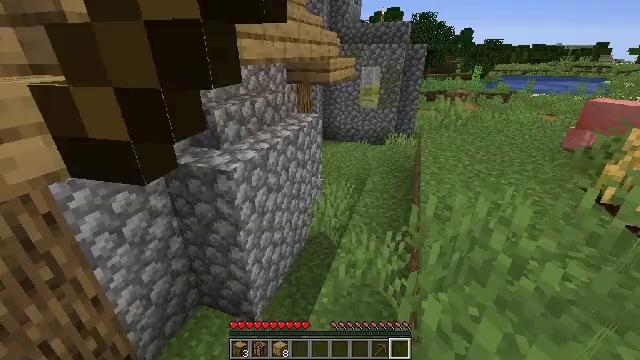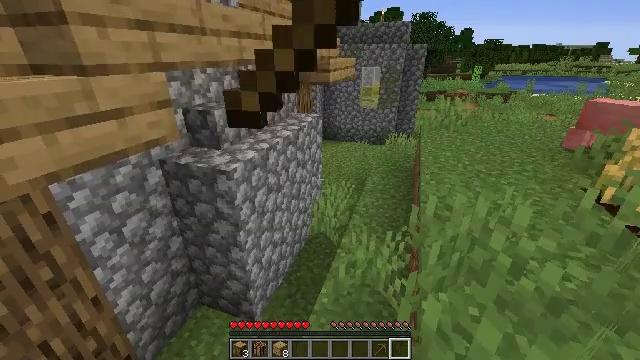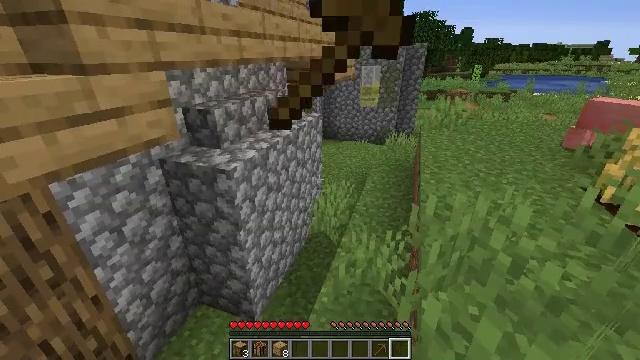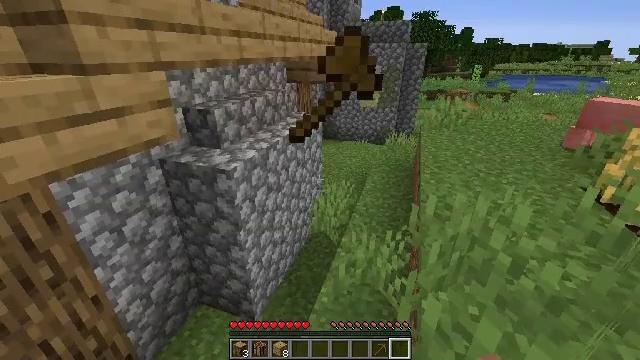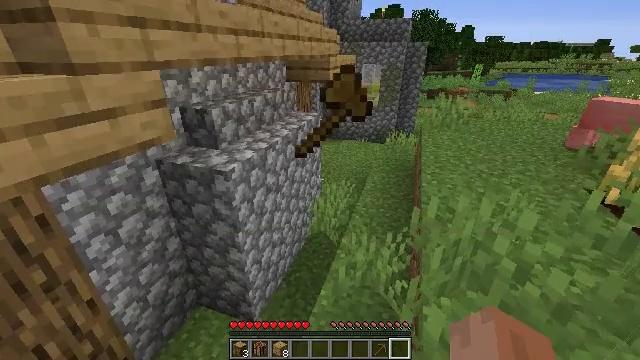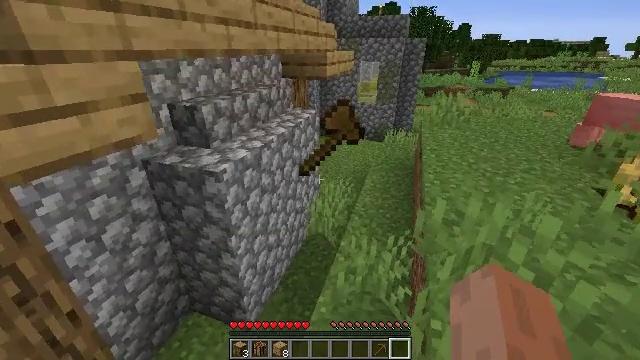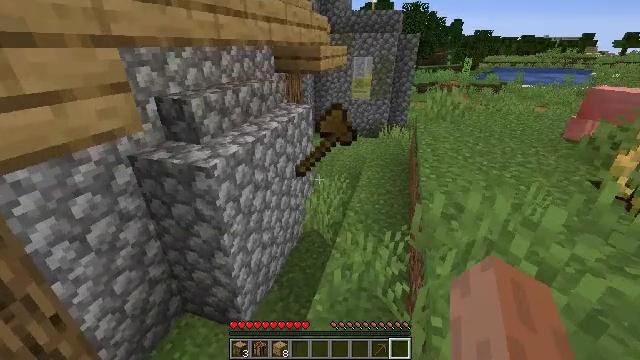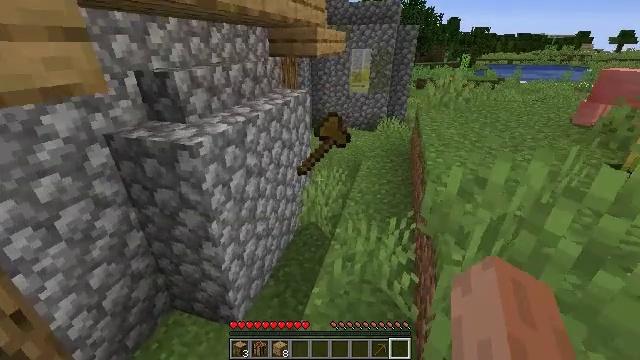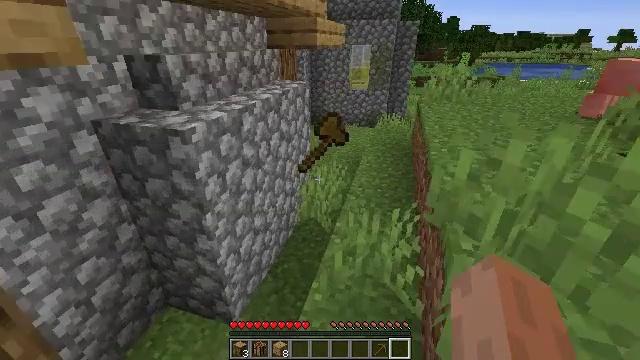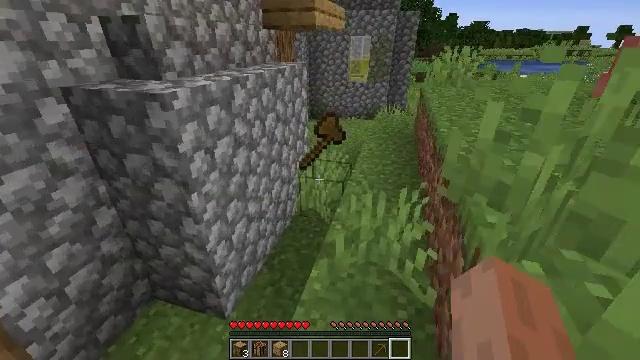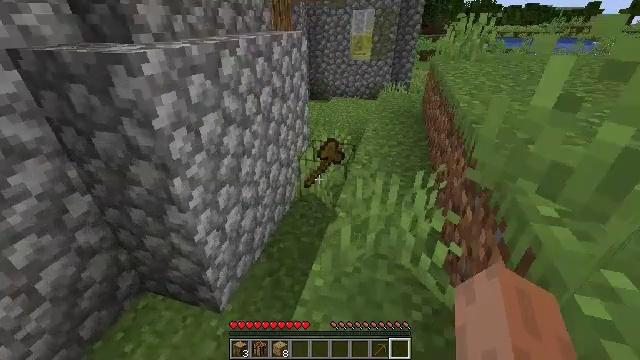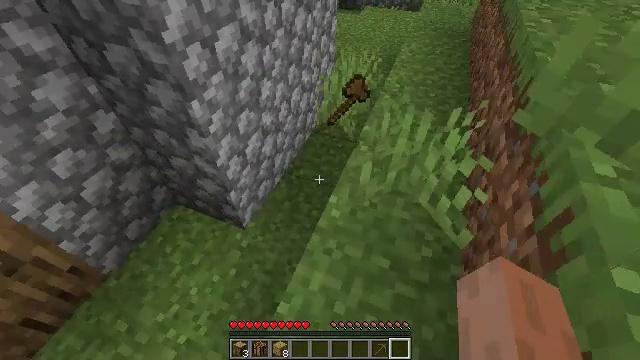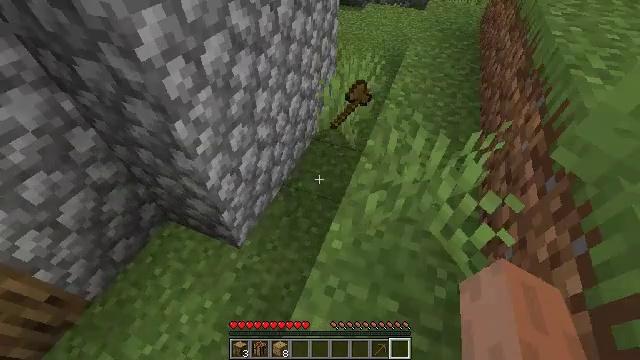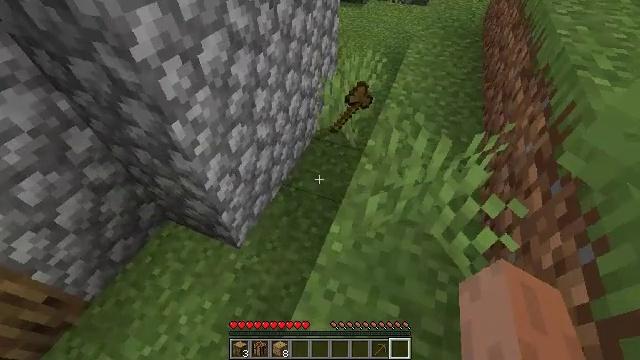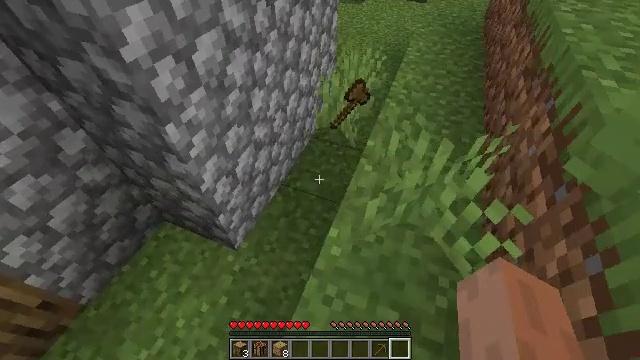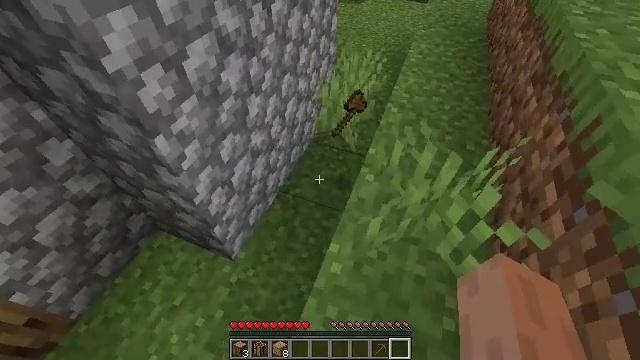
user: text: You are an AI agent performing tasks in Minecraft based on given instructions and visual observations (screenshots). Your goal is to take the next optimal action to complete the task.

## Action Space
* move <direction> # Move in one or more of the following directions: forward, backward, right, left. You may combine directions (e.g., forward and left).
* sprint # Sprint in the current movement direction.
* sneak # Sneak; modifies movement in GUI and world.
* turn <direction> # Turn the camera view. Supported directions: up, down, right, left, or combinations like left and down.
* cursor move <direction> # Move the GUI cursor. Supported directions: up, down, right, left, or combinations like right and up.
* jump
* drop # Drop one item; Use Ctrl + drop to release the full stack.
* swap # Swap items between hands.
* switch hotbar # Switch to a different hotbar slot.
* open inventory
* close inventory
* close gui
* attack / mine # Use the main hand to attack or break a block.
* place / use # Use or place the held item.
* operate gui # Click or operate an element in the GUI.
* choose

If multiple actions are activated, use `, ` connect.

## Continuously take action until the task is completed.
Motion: motion action
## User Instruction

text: Break the grass path to collect materials.
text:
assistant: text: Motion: drop
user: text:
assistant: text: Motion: no_op
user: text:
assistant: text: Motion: no_op
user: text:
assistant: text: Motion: move forward
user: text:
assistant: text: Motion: move forward
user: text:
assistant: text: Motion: move forward, turn right
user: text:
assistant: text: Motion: move forward
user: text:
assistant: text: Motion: move forward
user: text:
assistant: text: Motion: move forward
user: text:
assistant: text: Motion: move forward, turn down
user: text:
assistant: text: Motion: move forward, turn left and down
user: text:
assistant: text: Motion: no_op
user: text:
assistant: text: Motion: no_op
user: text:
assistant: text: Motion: no_op
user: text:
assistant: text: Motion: move forward
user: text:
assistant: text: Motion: move forward
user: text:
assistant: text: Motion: move forward
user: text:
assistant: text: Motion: move forward
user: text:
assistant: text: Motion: move forward
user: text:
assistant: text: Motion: move forward, turn right and down
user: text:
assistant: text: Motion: move forward, turn down
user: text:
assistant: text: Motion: move forward
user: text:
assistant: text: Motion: move forward
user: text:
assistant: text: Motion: move forward, turn right
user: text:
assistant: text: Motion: move forward, turn right
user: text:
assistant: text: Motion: move forward, turn right
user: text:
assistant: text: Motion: move forward, turn right
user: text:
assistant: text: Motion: move forward
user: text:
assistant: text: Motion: move forward
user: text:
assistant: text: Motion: move forward